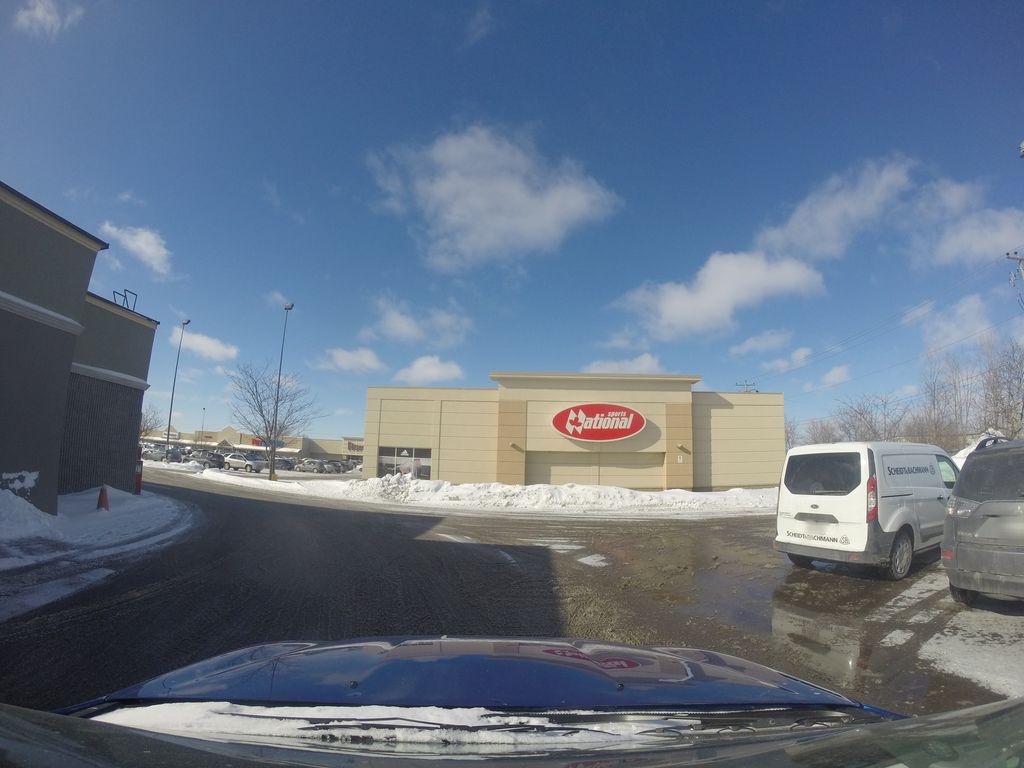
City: kitchener-waterloo